Question: i made one jqgrid . problem is that the first row is coming as empty by default when i am loading that grid.I don't want that empty row...and also i want to set the width of check box column as its heading "Delete" 'gridComplete: function() { //alert(); jQuery("#udlGrid_cb").css("width","35px"); jQuery("#udlGrid tbody tr").children().first("td").css("width","40px"); }'
'''
jQuery("#udlGrid").jqGrid({
caption: "Subscriber UDLs",
height: 500,
width: 1225,
shrinkToFit: true,
datatype: "local",
rownumbers: true,
viewrecords: true,
//rowNum: 10,
rowList:[50, 100, 150, 200],
gridview: true,
//loadtext: "Loading...",
pager: "#pager",
multiselect: true,
loadonce: true,
colNames: colHeaderArray,
colModel: colModelArray,
data: colDataArray,
cellEdit: true,
cellsubmit: 'clientArray',
sortable: true,
gridComplete: function() {
//alert();
jQuery("#udlGrid_cb").css("width","35px");
jQuery("#udlGrid tbody tr").children().first("td").css("width","40px");
}
});
jQuery("#udlGrid").jqGrid("setLabel", "cb", "Delete");
jQuery('#udlGrid').jqGrid('setGridParam', {data: colDataArray}).trigger("reloadGrid",[{current: true}]);...this delete and below checkboxes are coming by default
'''
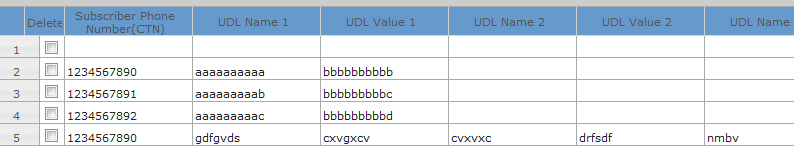
Answer: To set the width of multiselect column you should use <URL> for more details.
To help you with first empty row you should include the data which you use to fill the grid and you should include more full code which shows (with which options).